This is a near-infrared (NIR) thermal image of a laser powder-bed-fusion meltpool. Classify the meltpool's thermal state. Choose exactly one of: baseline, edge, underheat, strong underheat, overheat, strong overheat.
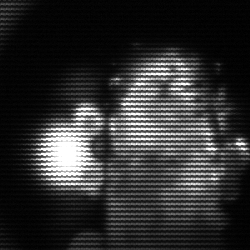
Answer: strong underheat